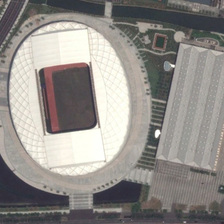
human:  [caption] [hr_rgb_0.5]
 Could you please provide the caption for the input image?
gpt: a building is near an oval white stadium .

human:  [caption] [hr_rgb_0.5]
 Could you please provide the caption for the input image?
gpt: a building is near an oval white stadium .

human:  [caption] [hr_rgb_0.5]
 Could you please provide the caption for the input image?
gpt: a building is near an oval white stadium .

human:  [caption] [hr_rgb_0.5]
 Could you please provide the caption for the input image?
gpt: a building is near an oval white stadium .

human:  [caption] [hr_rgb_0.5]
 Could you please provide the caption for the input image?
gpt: a building is near an oval white stadium .